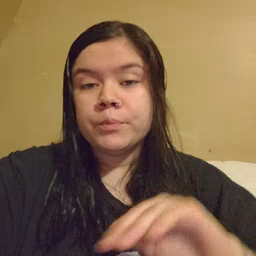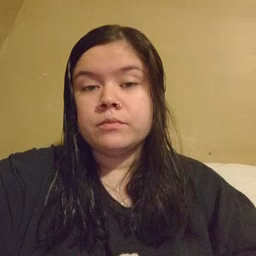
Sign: closet